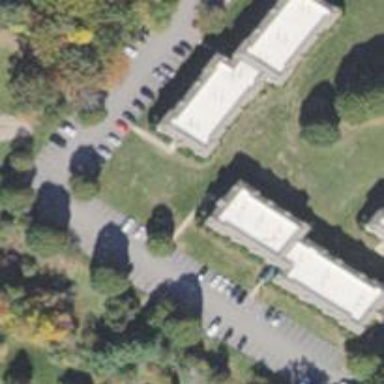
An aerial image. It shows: Parking area with surface.